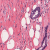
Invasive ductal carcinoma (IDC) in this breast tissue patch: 1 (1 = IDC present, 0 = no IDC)